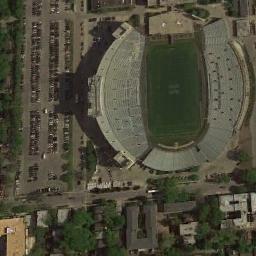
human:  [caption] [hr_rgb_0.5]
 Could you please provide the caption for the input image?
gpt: The stadium is next to some trees and parking lot .

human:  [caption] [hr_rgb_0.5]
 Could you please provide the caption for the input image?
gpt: Oval stadium next to residential area and parking lot, Surrounded by vegetation .

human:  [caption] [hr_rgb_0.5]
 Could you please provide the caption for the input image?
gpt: This oval stadium has dense residential areas on three sides .

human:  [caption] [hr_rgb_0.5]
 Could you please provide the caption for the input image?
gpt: Many buildings of different shapes are beside the stadium .

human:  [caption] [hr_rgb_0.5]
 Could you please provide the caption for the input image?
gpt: There are many cars on the parking lot beside the stadium .